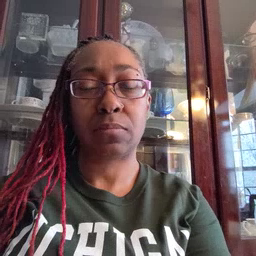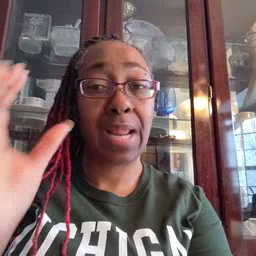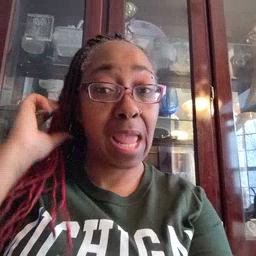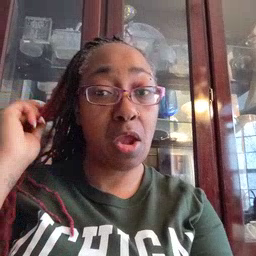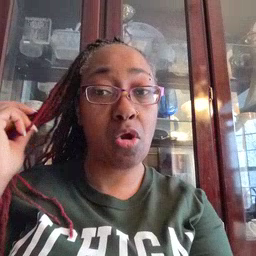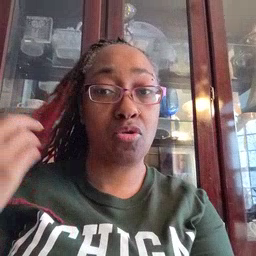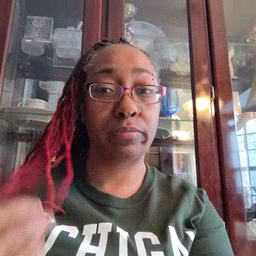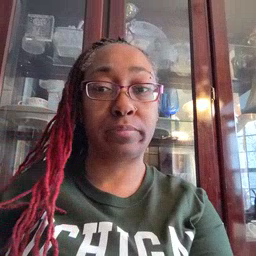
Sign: hair